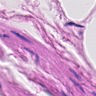
Metastatic tissue present: no